Field crop: maize
Growth stage: 2
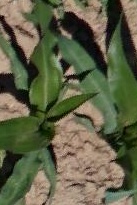
Species: maize